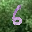
Label: 6